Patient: sex F, age 65
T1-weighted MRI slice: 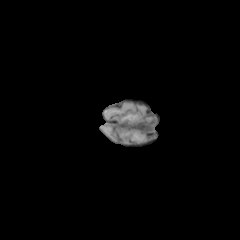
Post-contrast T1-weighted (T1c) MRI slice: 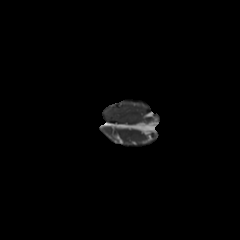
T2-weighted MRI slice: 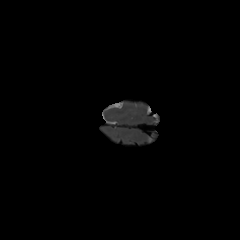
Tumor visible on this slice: no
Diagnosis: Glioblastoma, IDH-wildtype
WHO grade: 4